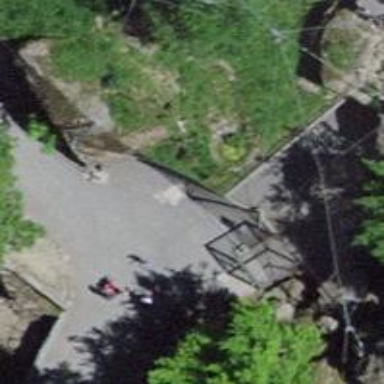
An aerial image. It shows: Gate.